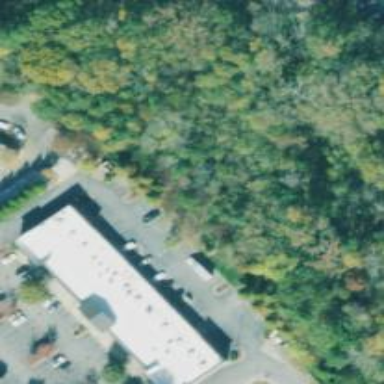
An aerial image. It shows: Retail building.